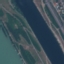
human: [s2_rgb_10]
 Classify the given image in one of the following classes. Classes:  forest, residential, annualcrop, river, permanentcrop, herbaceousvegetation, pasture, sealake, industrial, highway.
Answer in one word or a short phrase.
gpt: River